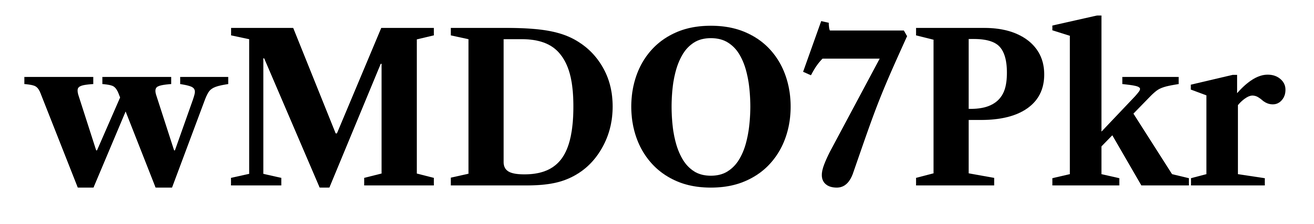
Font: LibreCaslonText_Bold